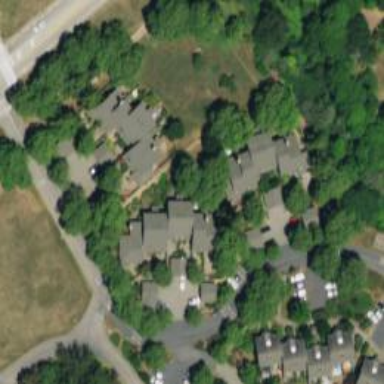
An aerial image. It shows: Village green area.